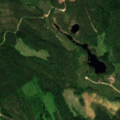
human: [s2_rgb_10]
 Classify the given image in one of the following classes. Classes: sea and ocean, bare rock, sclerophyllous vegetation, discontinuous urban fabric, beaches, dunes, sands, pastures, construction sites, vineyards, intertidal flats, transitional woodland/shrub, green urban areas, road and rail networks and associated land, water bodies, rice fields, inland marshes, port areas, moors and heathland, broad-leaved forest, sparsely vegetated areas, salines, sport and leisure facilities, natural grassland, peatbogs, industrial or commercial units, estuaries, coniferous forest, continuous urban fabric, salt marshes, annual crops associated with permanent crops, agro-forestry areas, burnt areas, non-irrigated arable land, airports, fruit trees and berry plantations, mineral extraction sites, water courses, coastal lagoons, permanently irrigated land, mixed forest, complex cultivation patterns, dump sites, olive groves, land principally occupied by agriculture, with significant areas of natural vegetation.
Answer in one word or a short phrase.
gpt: coniferous forest, mixed forest, transitional woodland/shrub